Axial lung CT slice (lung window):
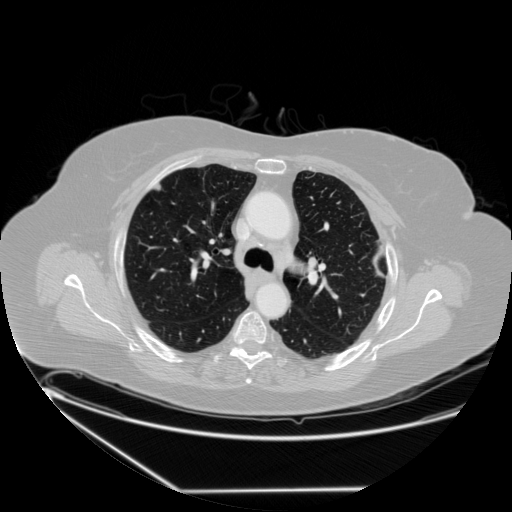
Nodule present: no